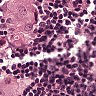
Metastatic tissue present: yes